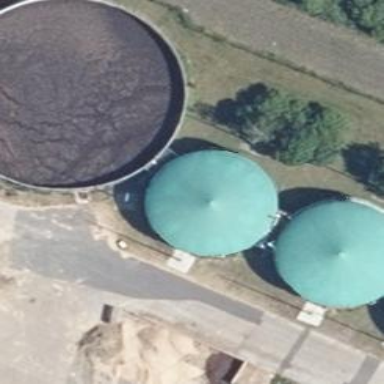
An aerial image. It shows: Digester building.